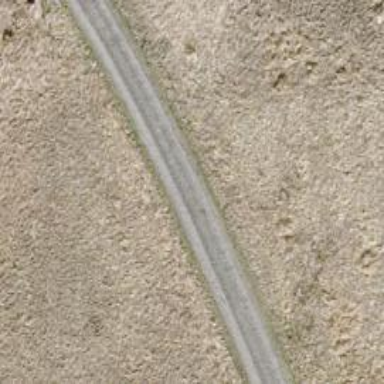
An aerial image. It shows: Asphalt track with grade1 tracktype.